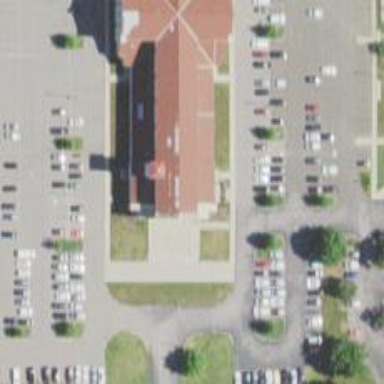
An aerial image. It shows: Place of worship.